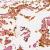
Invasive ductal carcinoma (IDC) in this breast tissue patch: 0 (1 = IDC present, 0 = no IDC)